Interaction volume radius: 10 \u00c5
Interaction volume height: 40 \u00c5
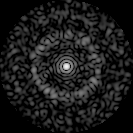
Disorder parameter: 0.825